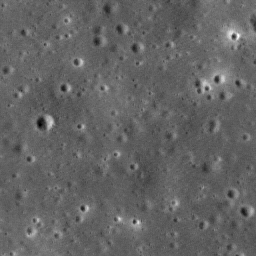
Host type: background_regolith
Lunar coordinates: latitude nan, longitude nan